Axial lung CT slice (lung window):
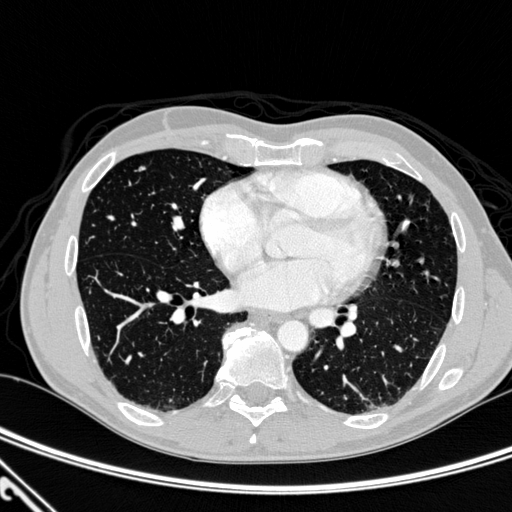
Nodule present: no